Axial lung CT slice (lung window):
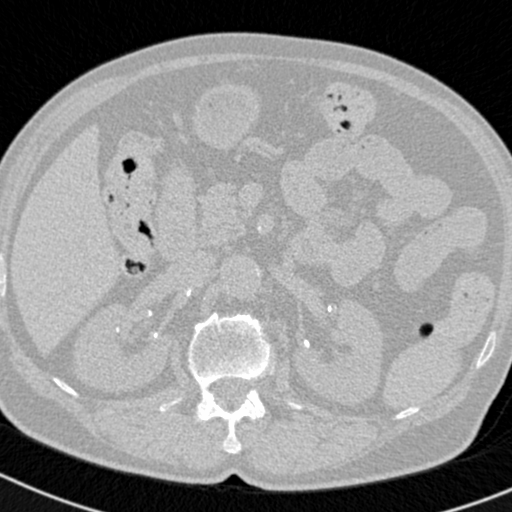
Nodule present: no